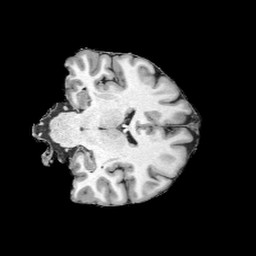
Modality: UNIT1
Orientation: coronal